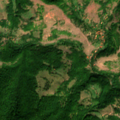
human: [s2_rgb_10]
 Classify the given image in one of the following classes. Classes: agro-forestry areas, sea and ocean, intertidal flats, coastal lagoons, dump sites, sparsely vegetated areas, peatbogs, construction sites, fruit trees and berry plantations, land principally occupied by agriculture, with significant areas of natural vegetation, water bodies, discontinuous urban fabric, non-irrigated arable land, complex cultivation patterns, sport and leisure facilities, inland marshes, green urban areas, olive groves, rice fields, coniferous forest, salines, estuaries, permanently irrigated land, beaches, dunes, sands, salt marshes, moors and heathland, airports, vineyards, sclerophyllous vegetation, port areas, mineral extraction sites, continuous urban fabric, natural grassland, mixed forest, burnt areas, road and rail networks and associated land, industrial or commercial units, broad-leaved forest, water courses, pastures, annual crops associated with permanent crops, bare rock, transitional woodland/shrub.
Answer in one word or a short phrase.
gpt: land principally occupied by agriculture, with significant areas of natural vegetation, broad-leaved forest, transitional woodland/shrub